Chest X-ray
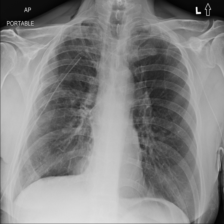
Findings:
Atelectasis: negative
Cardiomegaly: negative
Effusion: negative
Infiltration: negative
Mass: negative
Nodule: negative
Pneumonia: negative
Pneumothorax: positive
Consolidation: negative
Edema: negative
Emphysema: positive
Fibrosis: negative
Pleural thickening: negative
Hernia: negative